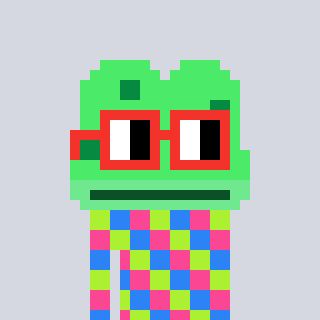
a pixel art character with square red glasses, a frog-shaped head and a redpinkish-colored body on a cool background